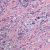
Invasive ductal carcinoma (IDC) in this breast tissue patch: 1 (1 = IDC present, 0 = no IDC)